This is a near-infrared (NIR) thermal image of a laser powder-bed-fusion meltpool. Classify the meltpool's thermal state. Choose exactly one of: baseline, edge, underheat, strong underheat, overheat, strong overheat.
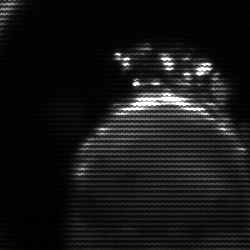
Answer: edge